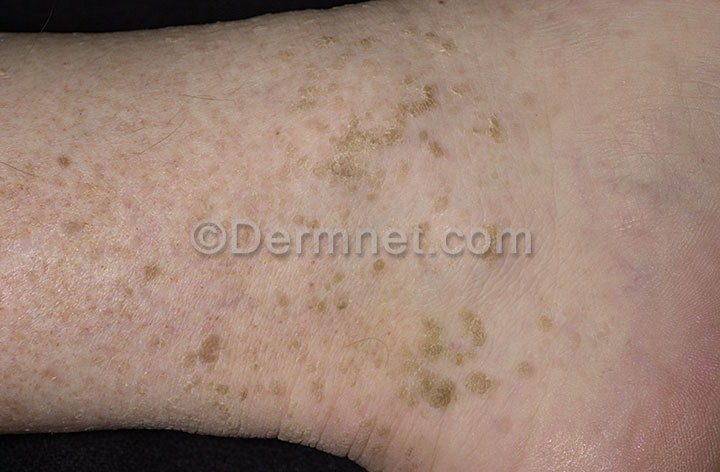
Disease: Seborrheic Keratoses and other Benign Tumors